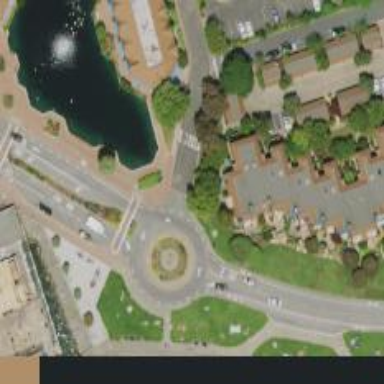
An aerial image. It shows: Tertiary road with asphalt surface leading to roundabout junction.